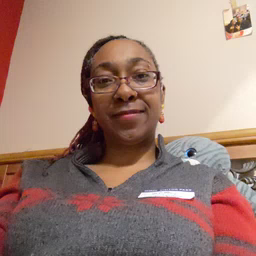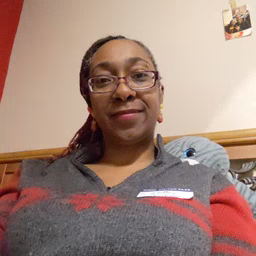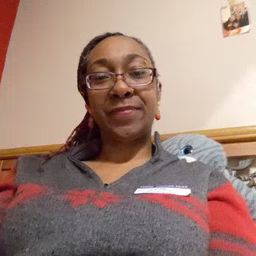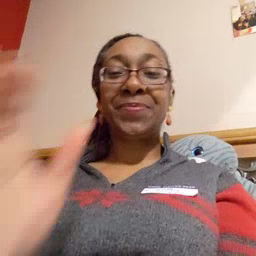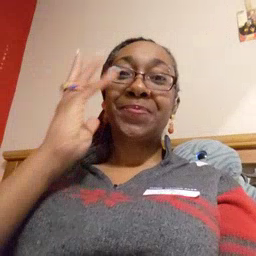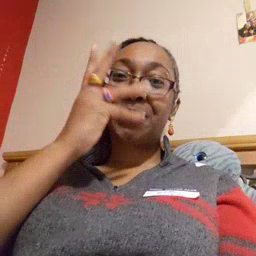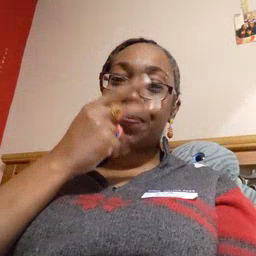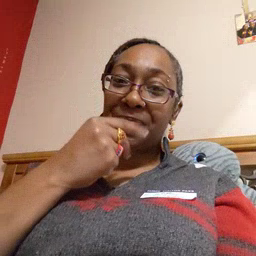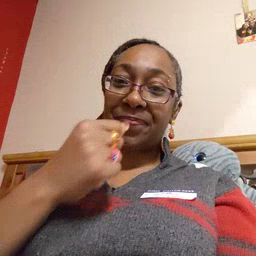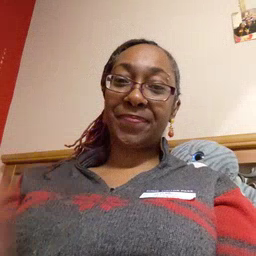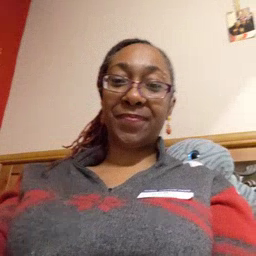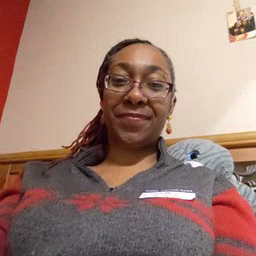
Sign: pretty